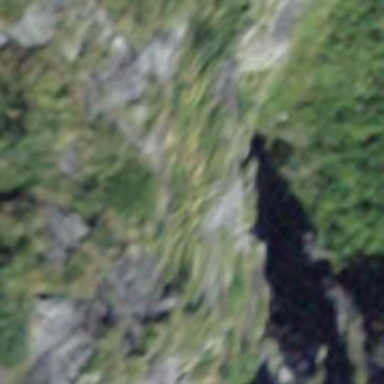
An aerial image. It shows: Natural cliff.